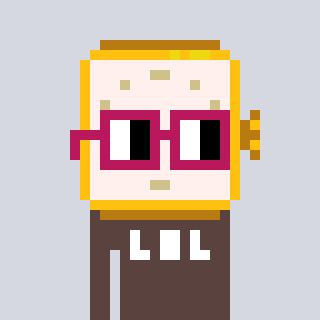
a pixel art character with square dark red glasses, a watch-shaped head and a darkbrown-colored body on a cool background